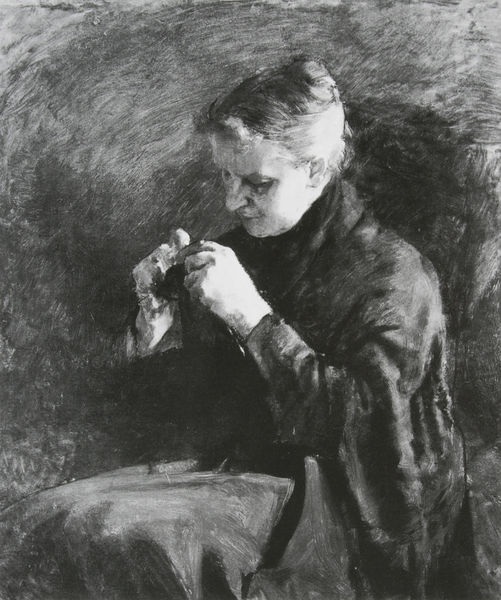
Titel: Streiflicht - Strickende Mutter
Künstler: Clara von Rappard
Standort: Bern
Institution: Kunstmuseum
Schlagwörter: dunkel, gemälde, hand, kopf, schatten, umhang, weiß, sitzen, finger, frau, frisur, grau, haar, hell, hintergrund, kleid, licht, mund, nase, ohr, profil, schwarz, stuhl, zeichnung, blick, malerei, rock, alt, hemd, jacke, alte, arm, arme, augen, falten, gesicht, kleidung, knoten, sehen, ärmel, bildnis, hände, portrait, porträt, öl, dämmerung, sonne, auge, haare, mantel, sitzend, decke, kontrast, locken, lächeln, dutt, ruhe, düster, sitz, handarbeit, nähen, stricken, nah, sitzt, überwurf, konzentriert, nadel, sticken, stopfen, gesenkt, faltenwurf, schoß, knie, geneigt, konzentration, foto, ärmlich, schwarz-weiss, schraffur, manschette, hausfrau, halbprofil, hausarbeit, alte frau, verloren, fot, bäuerlich, basteln, ductus, pinselführung, häkeln, zufrieden, hochstecken, gesengt, einfädeln, häckeln, handwerken, hääkeln, strichend, wurschteln, heimwerken